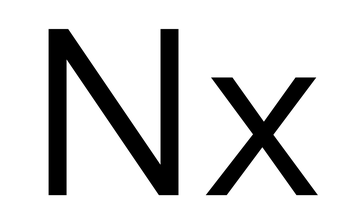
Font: InstrumentSans_Regular